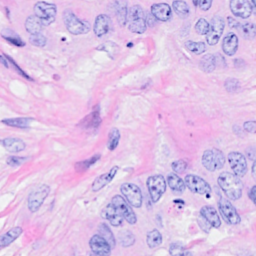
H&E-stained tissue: Breast